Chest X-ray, PA view. Patient: 32 years old, sex M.
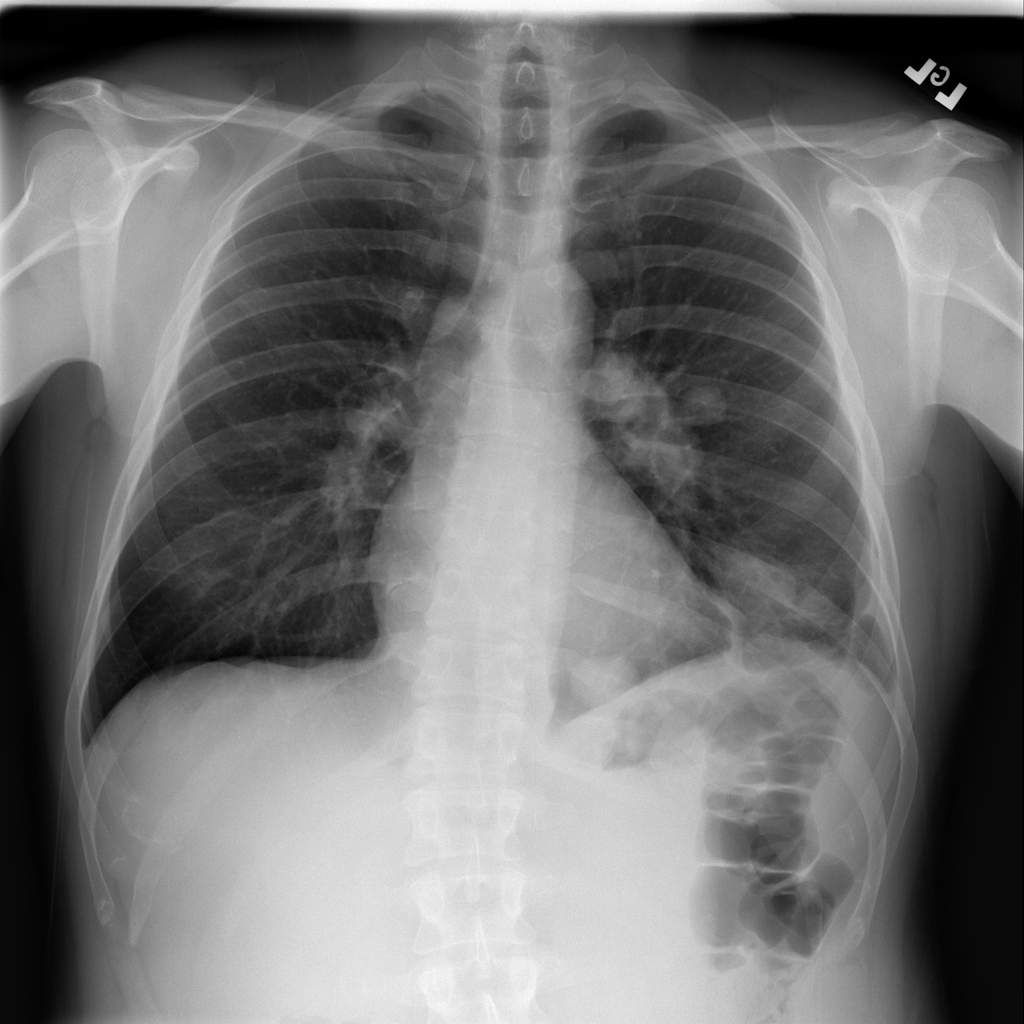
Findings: Nodule